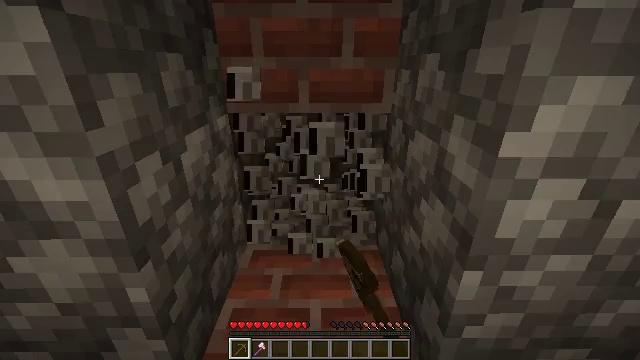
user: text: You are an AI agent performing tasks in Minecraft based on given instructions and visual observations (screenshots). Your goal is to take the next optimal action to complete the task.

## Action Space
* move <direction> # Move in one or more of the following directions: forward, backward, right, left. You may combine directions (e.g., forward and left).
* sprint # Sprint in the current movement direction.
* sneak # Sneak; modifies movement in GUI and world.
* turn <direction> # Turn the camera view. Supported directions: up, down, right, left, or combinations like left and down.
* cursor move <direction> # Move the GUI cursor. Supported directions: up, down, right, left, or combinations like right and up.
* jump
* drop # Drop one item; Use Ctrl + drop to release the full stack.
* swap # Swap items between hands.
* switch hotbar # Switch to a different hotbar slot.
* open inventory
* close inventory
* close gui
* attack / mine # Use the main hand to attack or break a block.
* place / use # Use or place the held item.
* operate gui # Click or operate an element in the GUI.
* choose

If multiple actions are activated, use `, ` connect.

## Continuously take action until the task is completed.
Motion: motion action
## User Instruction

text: Recycle the blast furnace by breaking it.
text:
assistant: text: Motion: sneak, attack / mine